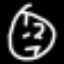
Label: clock